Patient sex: M
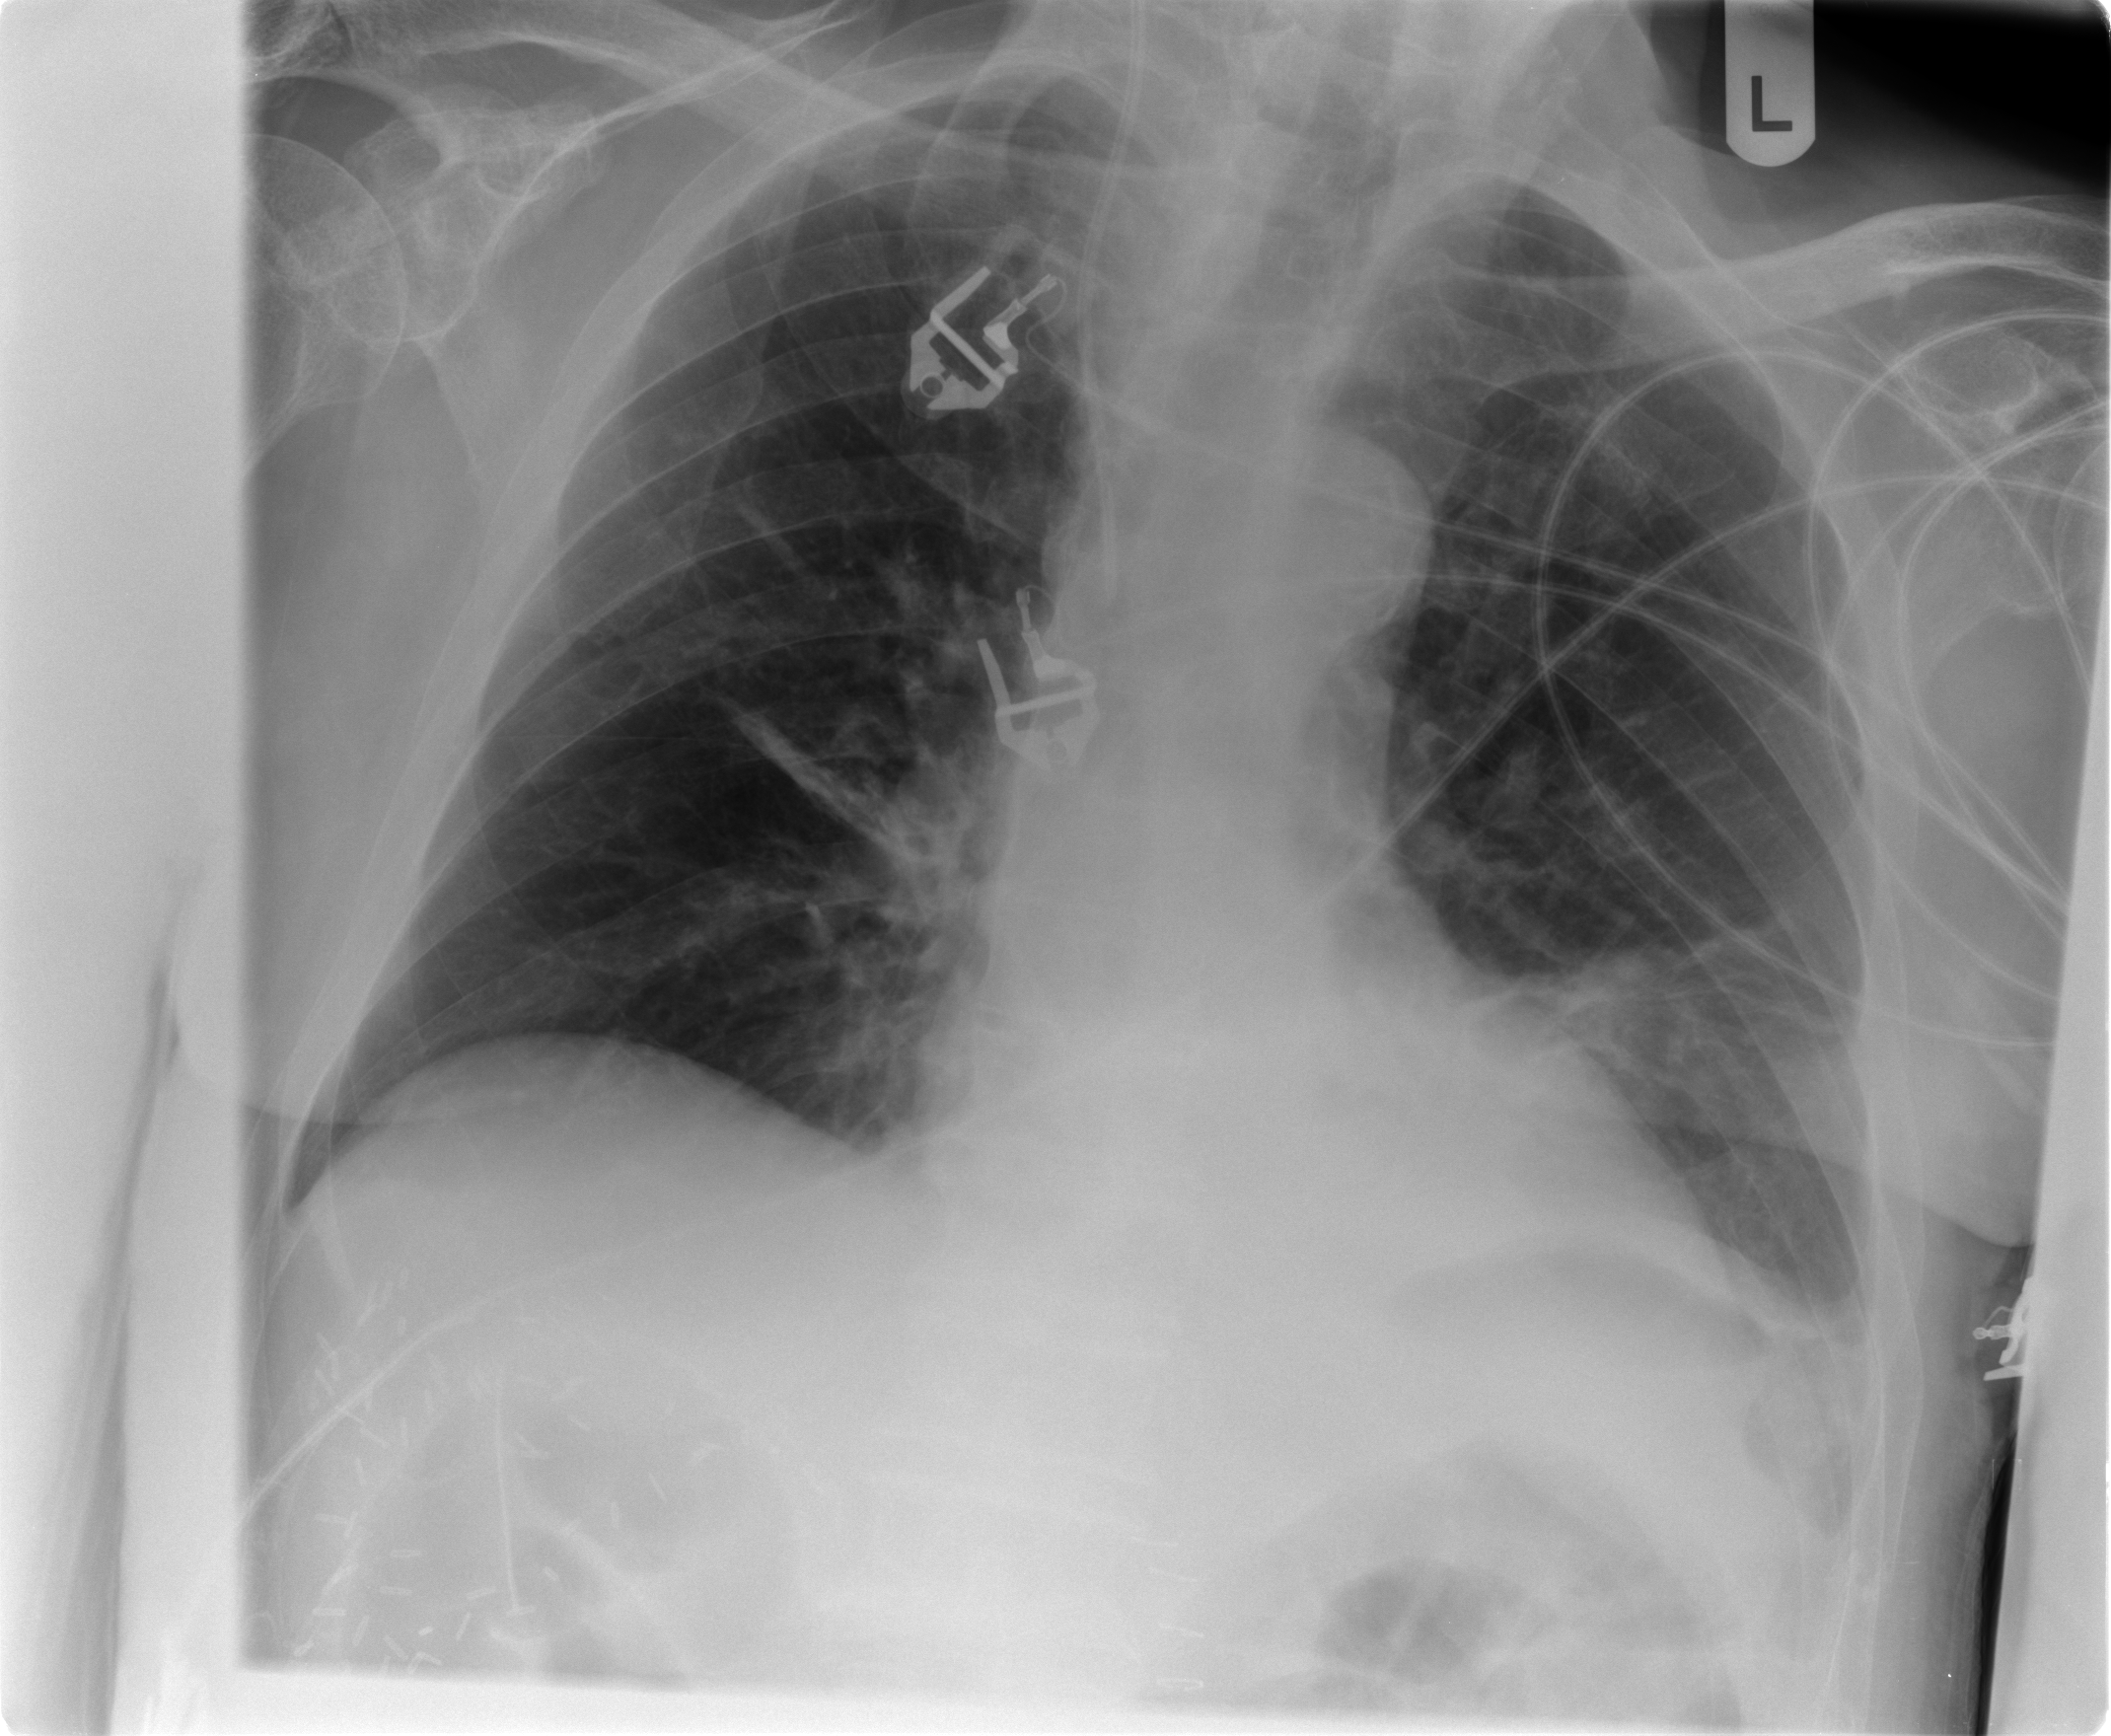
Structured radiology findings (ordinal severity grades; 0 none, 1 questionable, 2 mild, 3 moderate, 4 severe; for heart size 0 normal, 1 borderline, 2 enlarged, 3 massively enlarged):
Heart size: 1
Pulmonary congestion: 1
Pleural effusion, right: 0
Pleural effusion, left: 1
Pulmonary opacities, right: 0
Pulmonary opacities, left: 1
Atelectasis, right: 1
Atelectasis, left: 2